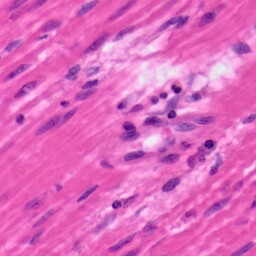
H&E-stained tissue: Pancreatic